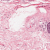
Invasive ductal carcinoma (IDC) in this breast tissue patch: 0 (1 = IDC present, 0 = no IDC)